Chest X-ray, AP view. Patient: 46 years old, sex F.
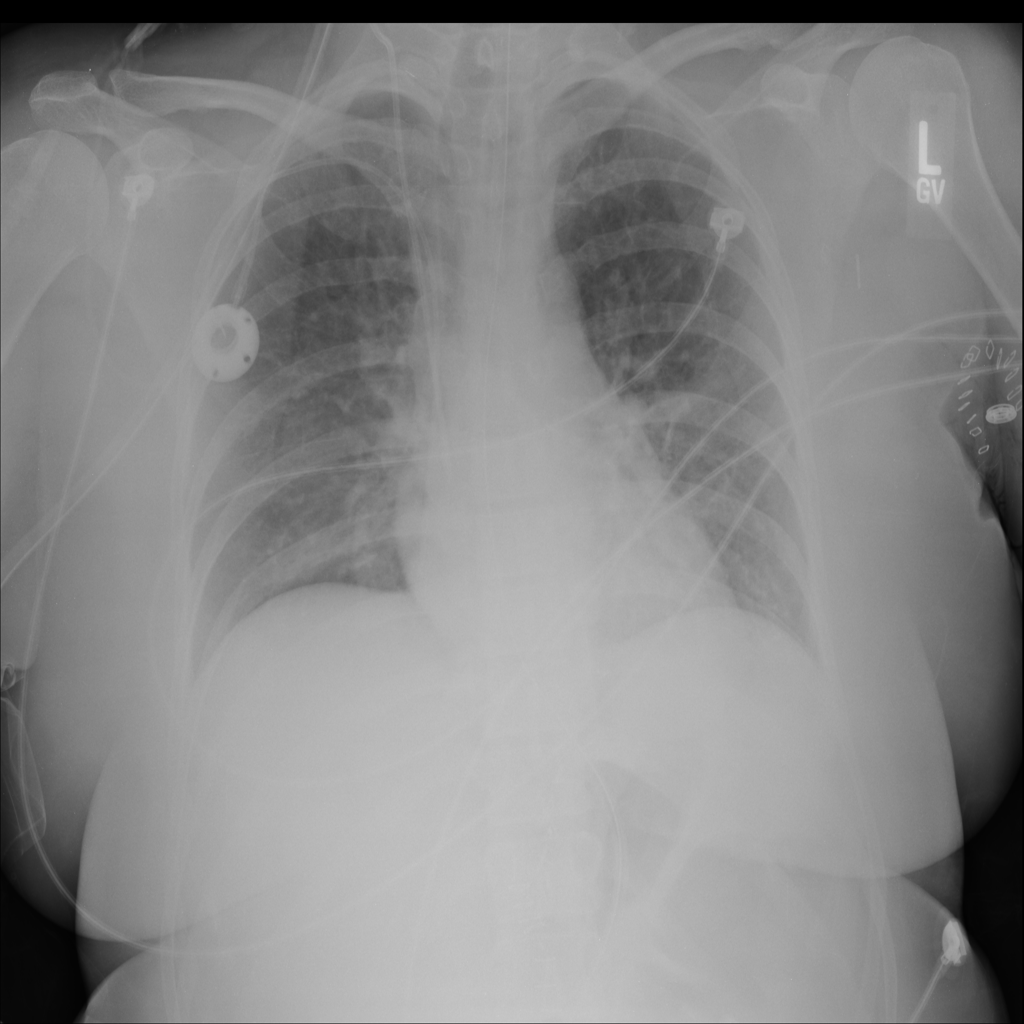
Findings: No Finding